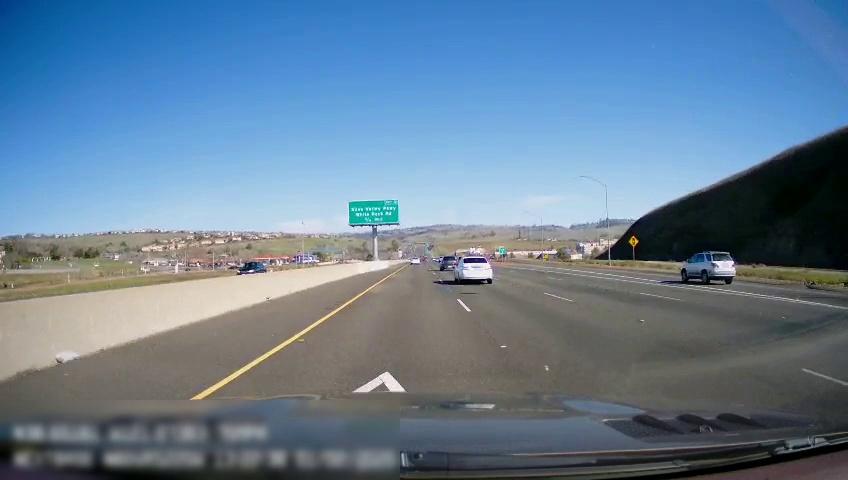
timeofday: Day
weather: Sunny
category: Drivable Space
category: Vehicles | Car
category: Vehicles | Car
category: Vehicles | Car
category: Vehicles | SUV
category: Vehicles | SUV
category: Lanes | Current Lane
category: Lanes | Current Lane
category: Lanes | Alternate Lane
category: Lanes | Alternate Lane
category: Lanes | Alternate Lane
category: Lanes | Alternate Lane
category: Traffic | Signs
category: Traffic | Signs